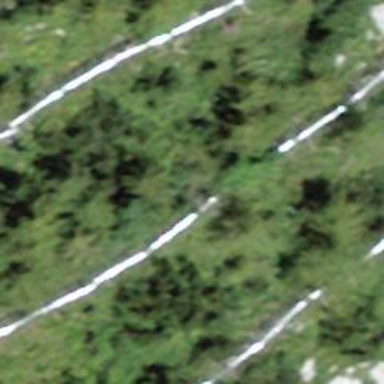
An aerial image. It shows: Snow fence that is man-made.